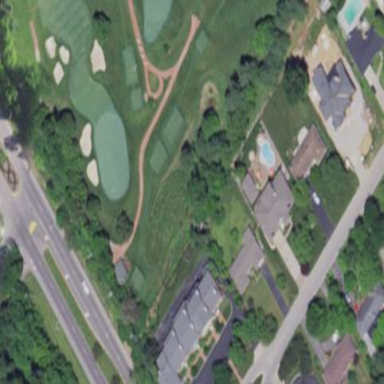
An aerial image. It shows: Rough area in golf course.